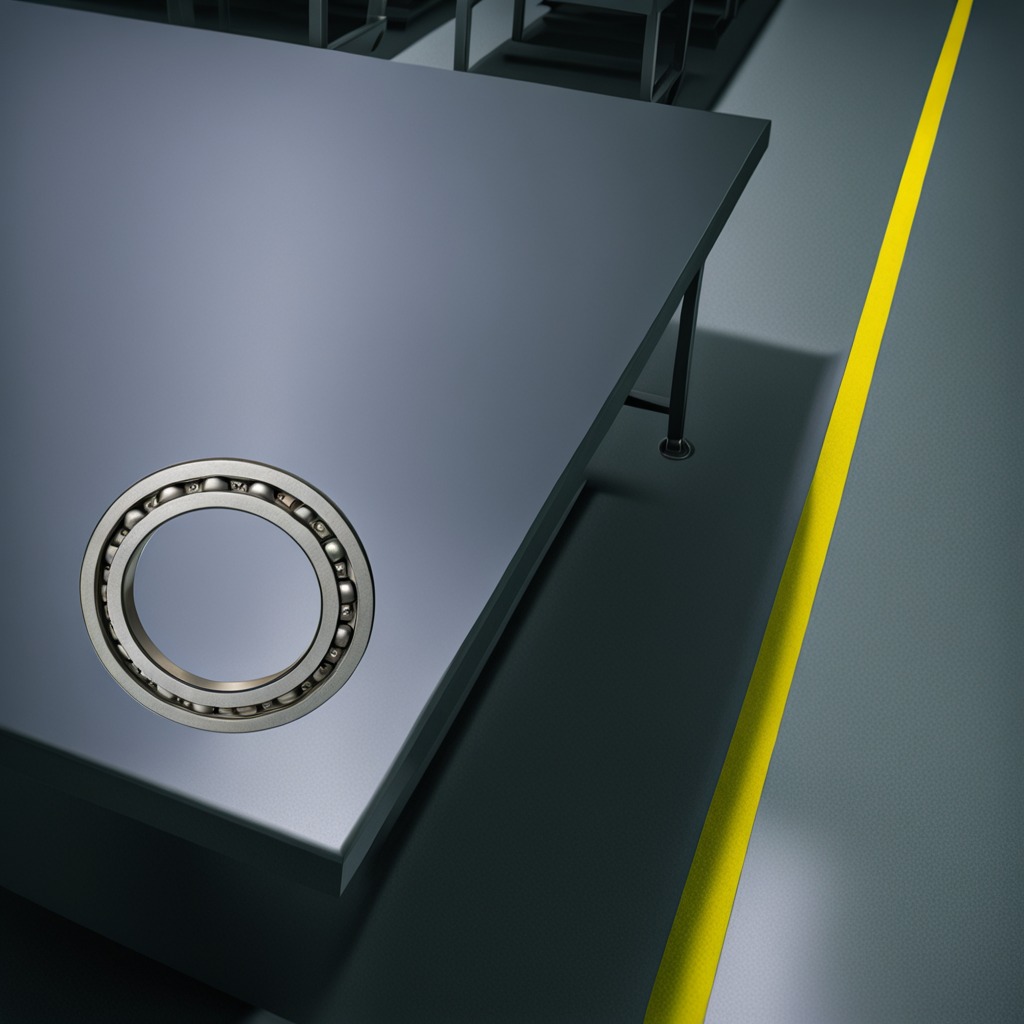
A metal ball bearing is lying on a clean empty table in a railway signal maintenance room.